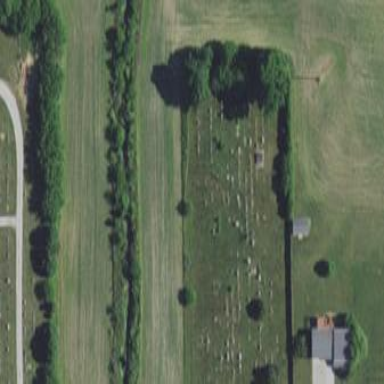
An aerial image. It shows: Cemetery.